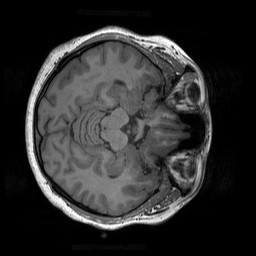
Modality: T1w
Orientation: axial
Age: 22
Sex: female
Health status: healthy
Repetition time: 1.9 s
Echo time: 0.00252 s